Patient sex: M
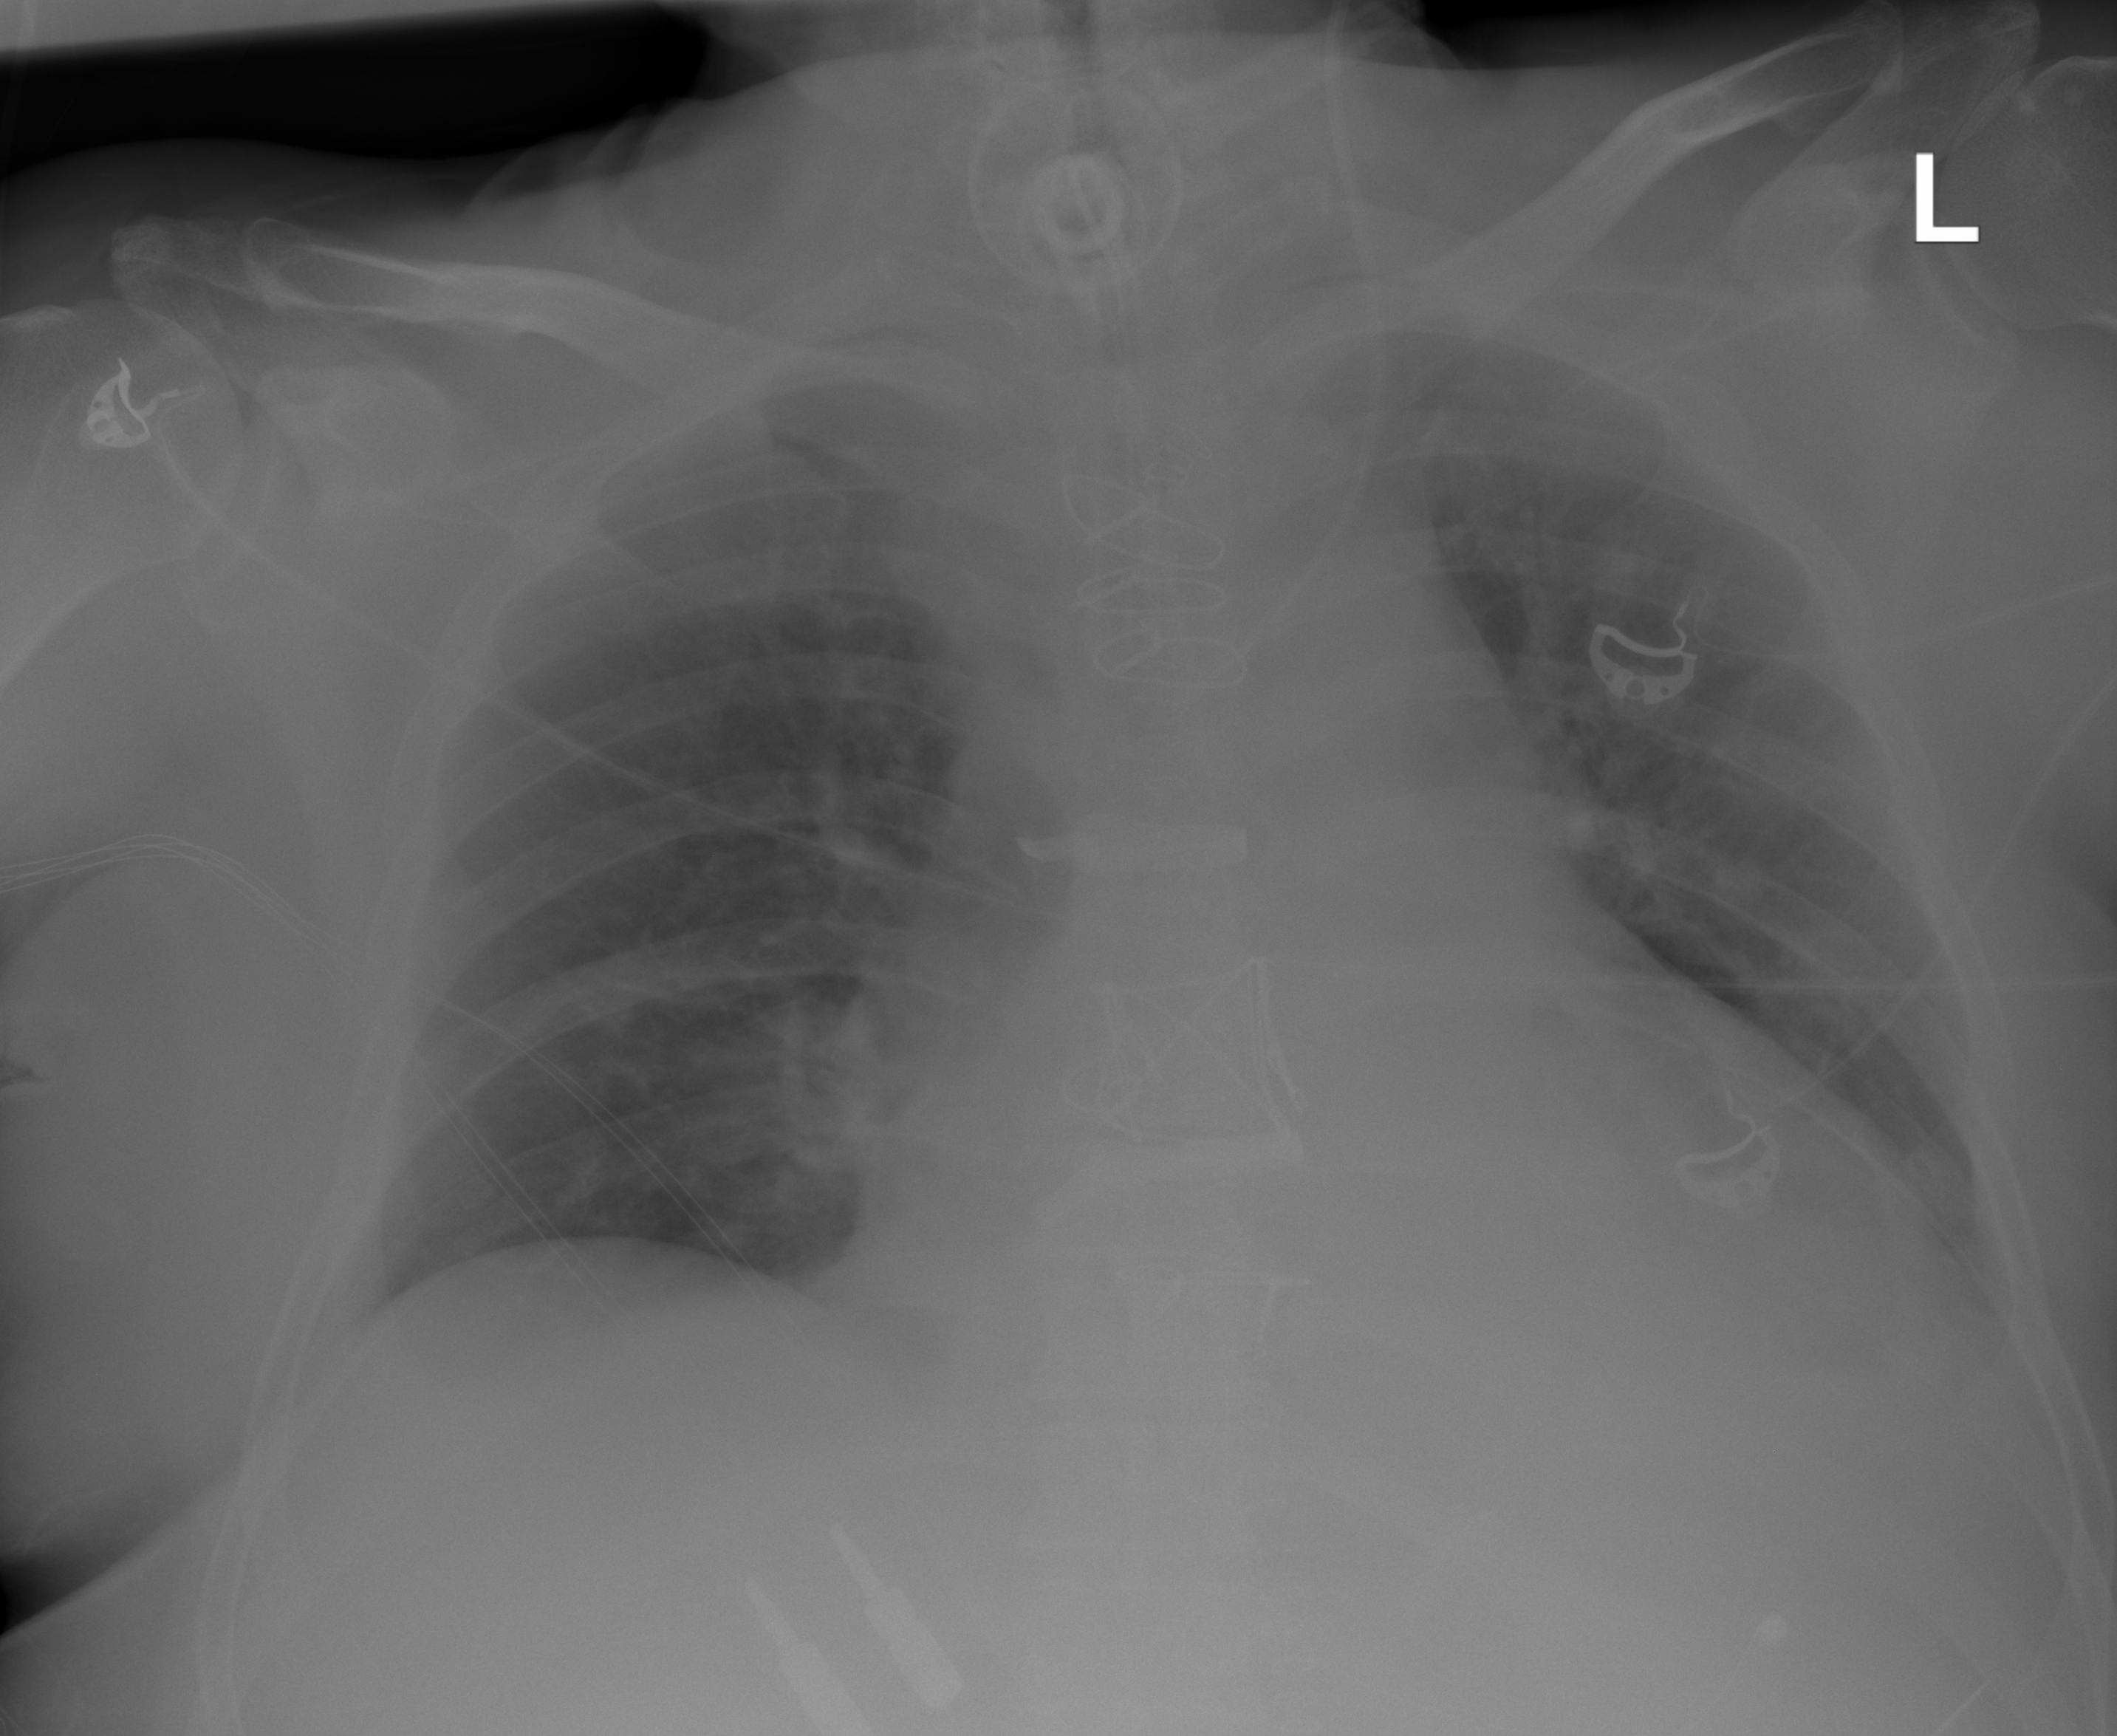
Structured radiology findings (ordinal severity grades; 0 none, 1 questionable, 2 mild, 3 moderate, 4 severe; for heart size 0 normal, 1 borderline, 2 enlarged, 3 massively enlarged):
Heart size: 2
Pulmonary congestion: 2
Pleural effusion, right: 0
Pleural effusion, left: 2
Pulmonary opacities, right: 0
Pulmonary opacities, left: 0
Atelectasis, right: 2
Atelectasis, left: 2